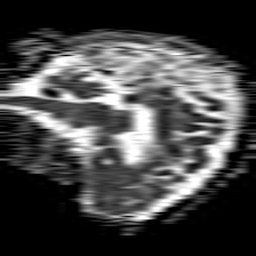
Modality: ADC
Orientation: sagittal
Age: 84
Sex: female
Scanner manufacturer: philips
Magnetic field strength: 1.5 T
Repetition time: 4.6 s
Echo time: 0.08631 s